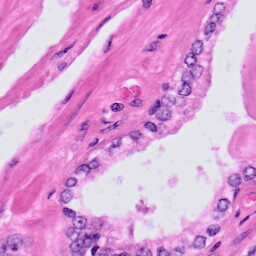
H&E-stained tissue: Prostate